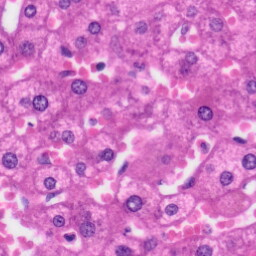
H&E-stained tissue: Liver